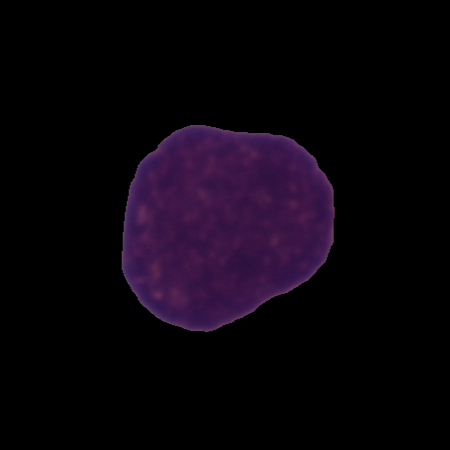
Label: cancer